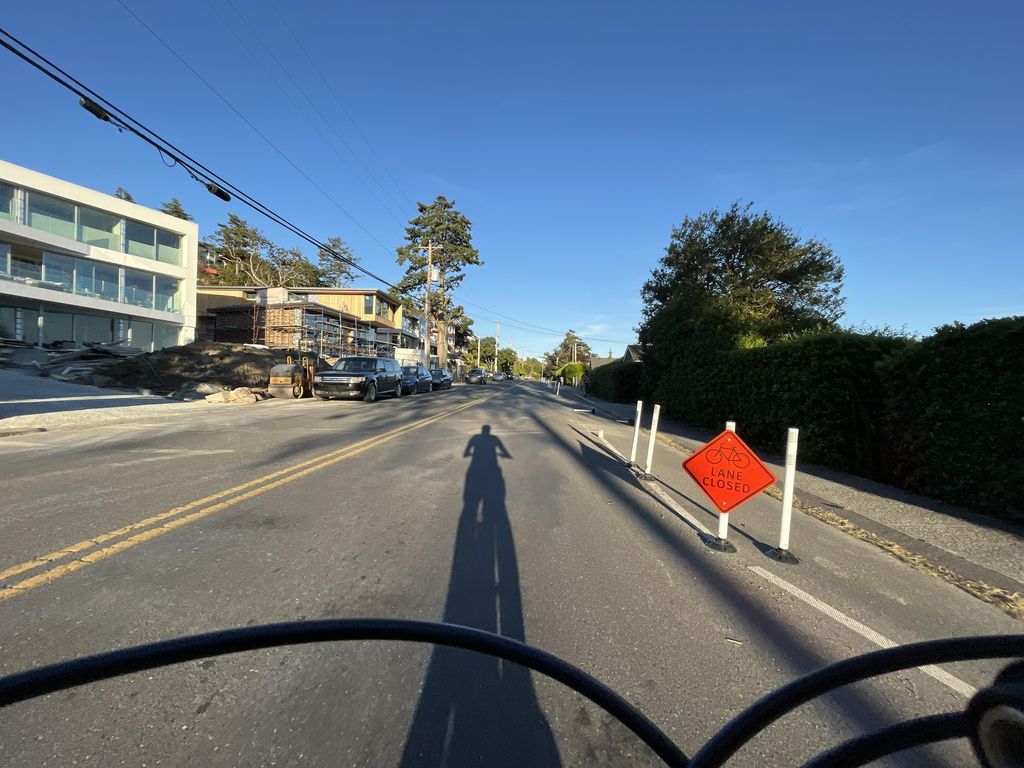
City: victoria